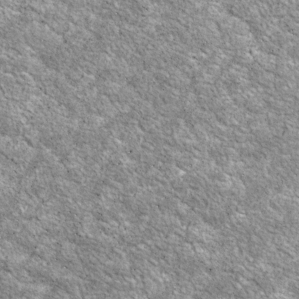
Label: non_frost